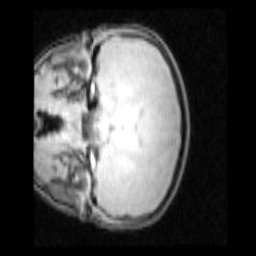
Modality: PDw
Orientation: coronal
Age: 13
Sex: female
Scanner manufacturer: siemens
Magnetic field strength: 3 T
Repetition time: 0.25 s
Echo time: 0.00103 s